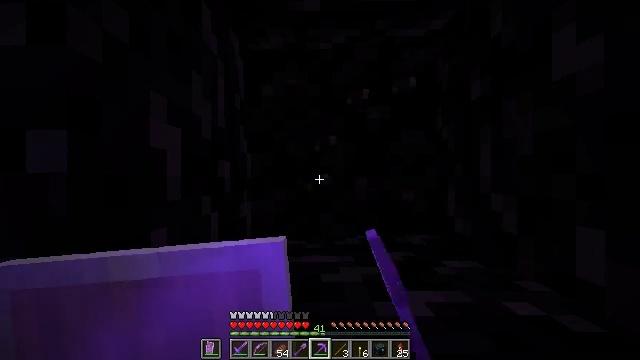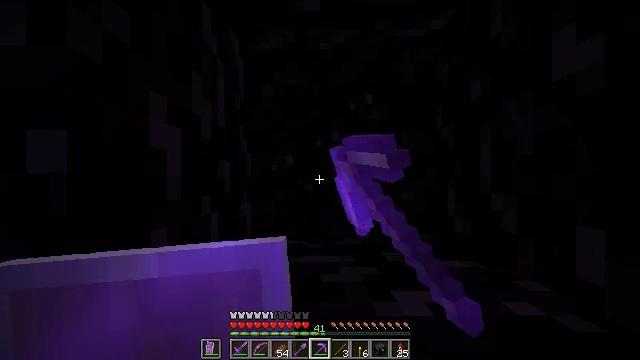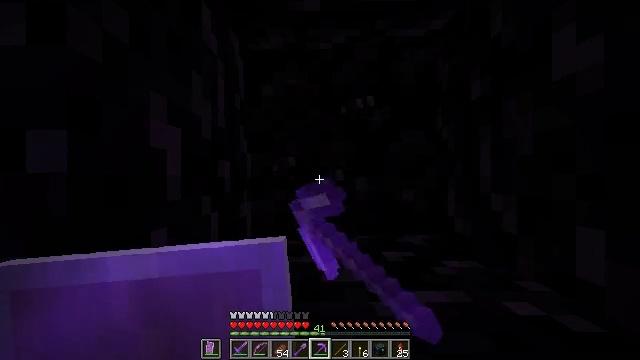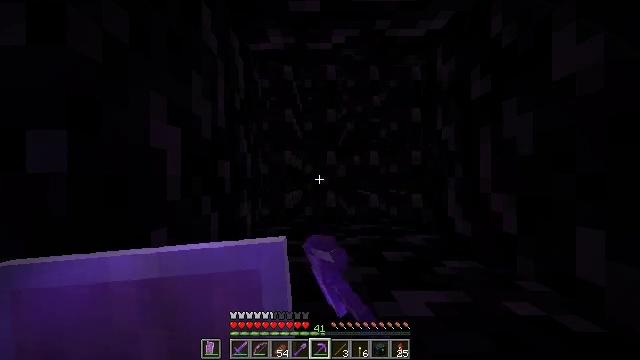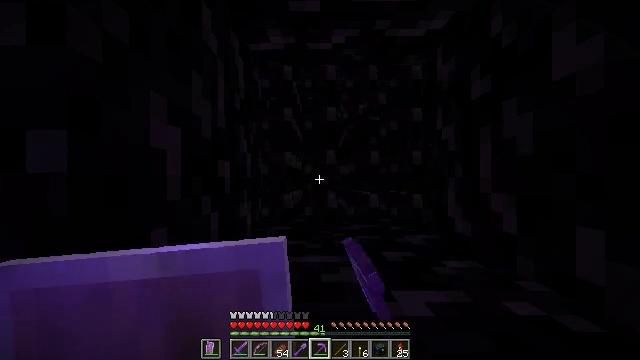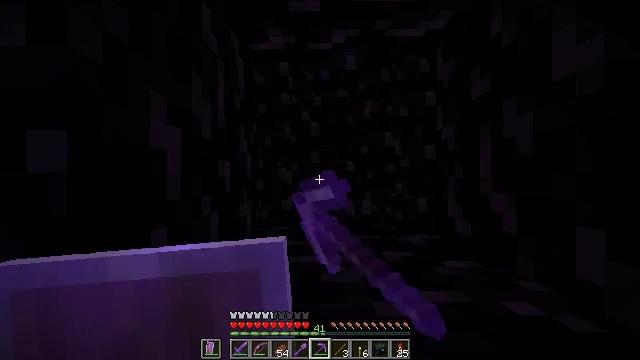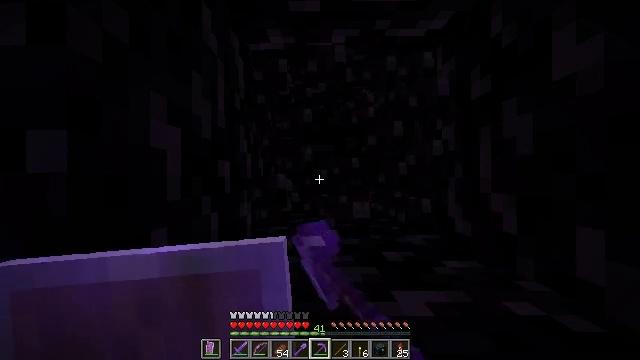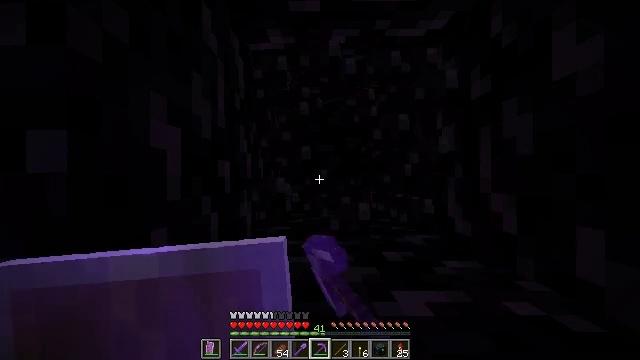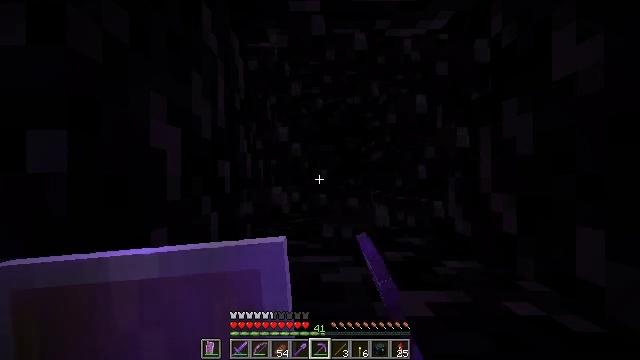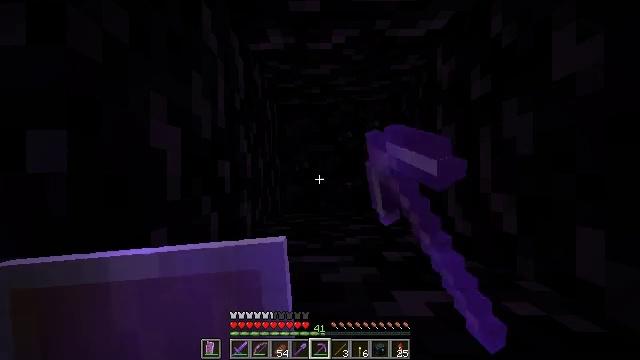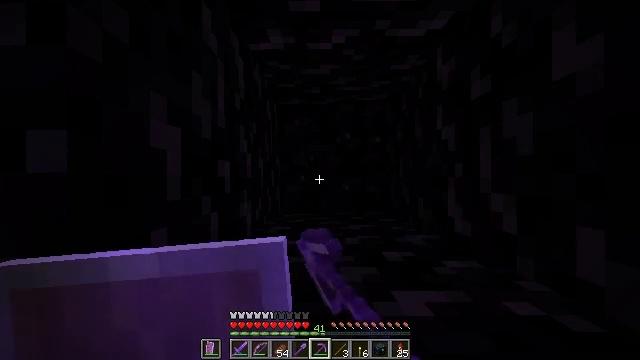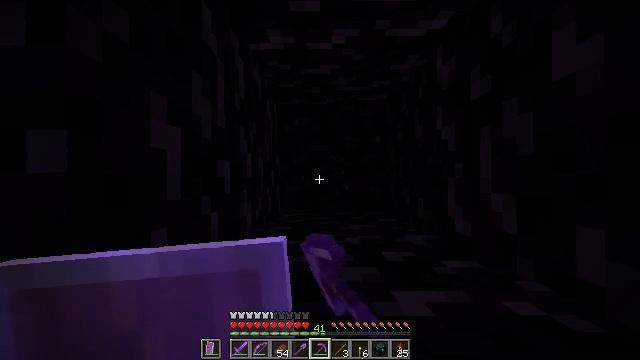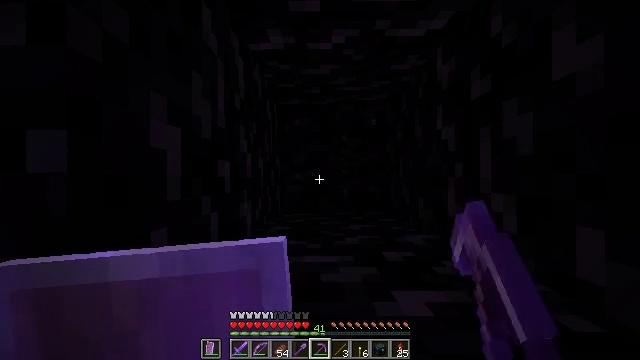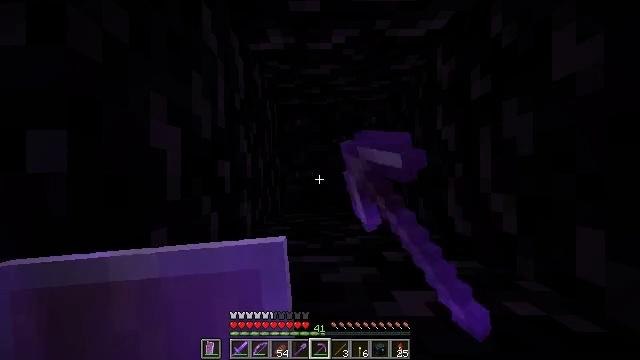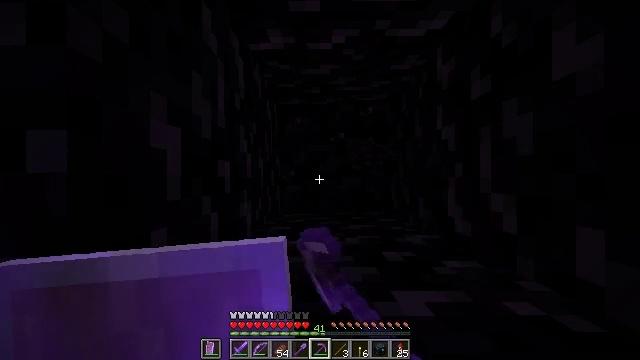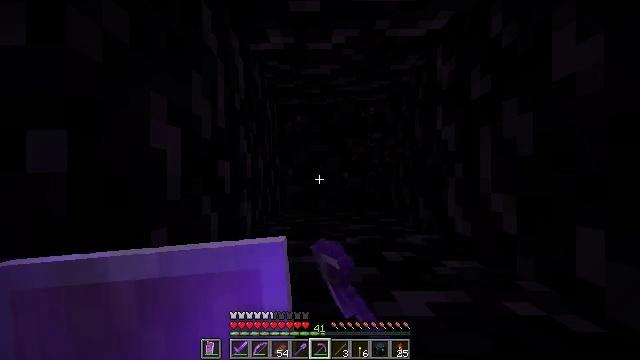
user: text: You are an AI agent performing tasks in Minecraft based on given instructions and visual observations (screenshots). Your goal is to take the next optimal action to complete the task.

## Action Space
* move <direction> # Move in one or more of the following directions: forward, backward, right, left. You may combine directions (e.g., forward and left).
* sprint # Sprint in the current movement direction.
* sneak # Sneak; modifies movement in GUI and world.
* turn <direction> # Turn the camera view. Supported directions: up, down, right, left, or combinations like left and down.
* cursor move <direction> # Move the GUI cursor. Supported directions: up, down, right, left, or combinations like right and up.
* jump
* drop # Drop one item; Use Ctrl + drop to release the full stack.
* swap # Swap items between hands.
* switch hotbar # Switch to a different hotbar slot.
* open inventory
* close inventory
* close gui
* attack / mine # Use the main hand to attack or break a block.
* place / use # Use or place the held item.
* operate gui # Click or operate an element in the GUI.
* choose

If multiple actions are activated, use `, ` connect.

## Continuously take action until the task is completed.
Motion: motion action
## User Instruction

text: Mine the obsidian block.
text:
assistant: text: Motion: attack / mine
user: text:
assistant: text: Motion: attack / mine
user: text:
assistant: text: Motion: attack / mine
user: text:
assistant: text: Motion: attack / mine
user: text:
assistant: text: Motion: attack / mine
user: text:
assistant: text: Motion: attack / mine
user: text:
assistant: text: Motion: attack / mine
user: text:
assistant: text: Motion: attack / mine
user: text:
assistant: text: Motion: attack / mine
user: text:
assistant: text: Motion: attack / mine
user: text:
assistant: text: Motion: attack / mine
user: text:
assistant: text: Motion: attack / mine
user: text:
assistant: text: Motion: attack / mine
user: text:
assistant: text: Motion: attack / mine
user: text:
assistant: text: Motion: attack / mine
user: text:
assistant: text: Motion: attack / mine
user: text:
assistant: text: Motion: attack / mine
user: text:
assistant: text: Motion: attack / mine
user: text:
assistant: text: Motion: attack / mine
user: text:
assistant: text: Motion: attack / mine
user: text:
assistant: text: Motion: attack / mine
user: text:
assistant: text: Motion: attack / mine
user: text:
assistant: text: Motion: attack / mine
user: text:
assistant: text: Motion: attack / mine
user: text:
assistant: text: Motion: attack / mine
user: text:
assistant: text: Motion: attack / mine
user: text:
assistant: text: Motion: attack / mine
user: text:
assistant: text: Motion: attack / mine
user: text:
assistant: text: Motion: attack / mine
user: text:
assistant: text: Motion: attack / mine